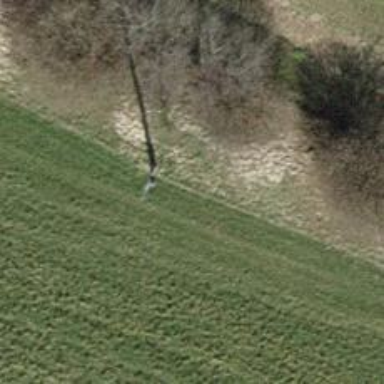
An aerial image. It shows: Concrete power pole.